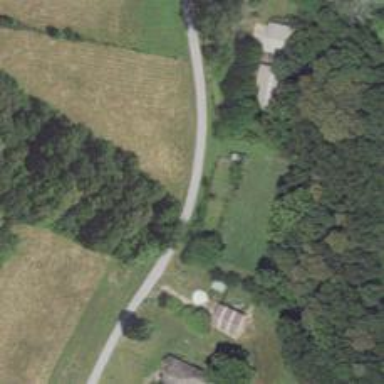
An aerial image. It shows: Residential road.